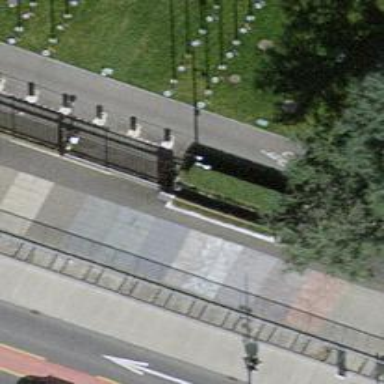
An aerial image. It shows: Rising bollard is in place as barrier.